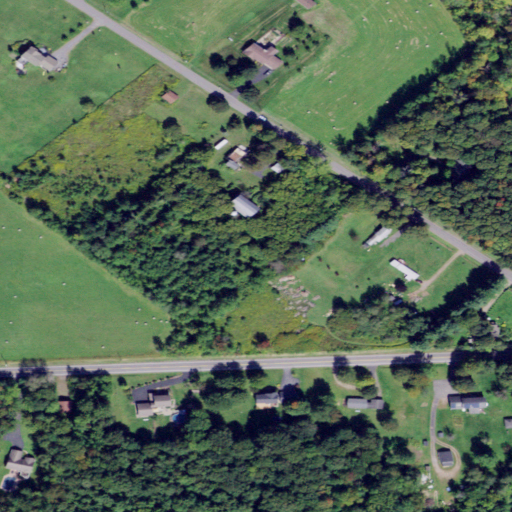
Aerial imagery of mountain in New York named Cornish Hill containing pasture, open development, deciduous forest, mixed forest, low intensity development, and medium intensity development